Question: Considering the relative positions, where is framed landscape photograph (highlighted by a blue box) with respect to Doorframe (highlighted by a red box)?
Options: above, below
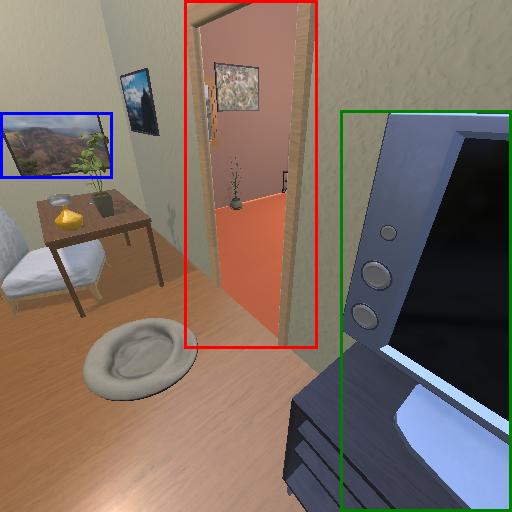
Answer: above